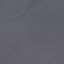
Label: SeaLake